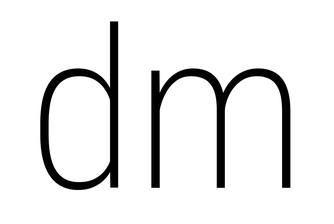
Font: Roboto_Condensed_ExtraLight